Question: I'm creating a new ASP.net website via Visual Studio. I then try to run the default.aspx page it generates, and it throws this error:

I've tried deleting the affected lines as suggested by <URL> but to no avail! I am on Windows 7, with ASP.net installed
Any ideas?
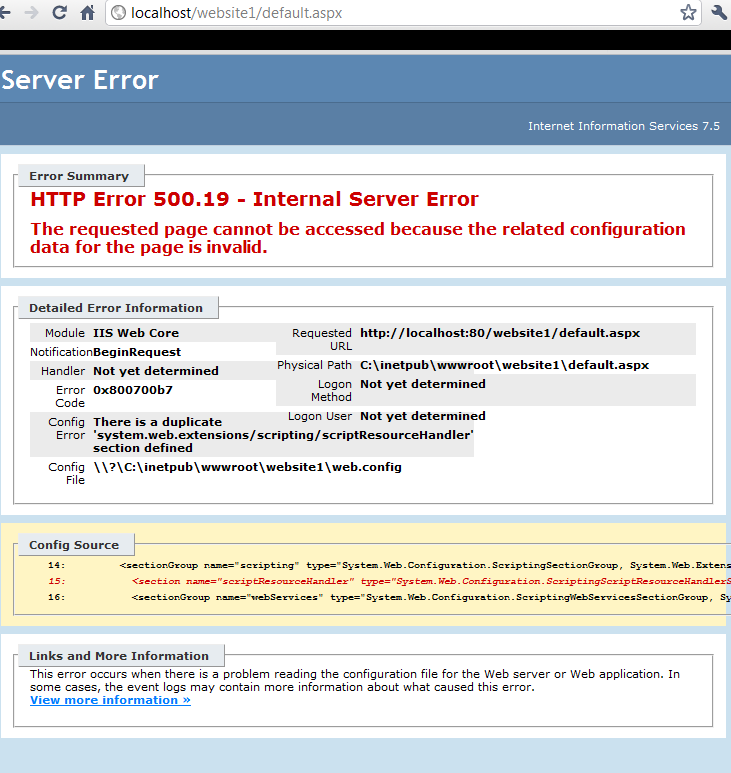
Answer: This is a common error when you assign the Site (that includes a web.config from .net 3.5) to an application pool that is running in 4.0. It causes some of the entries in web.config to be duplicated, so you can: 1) clean up the web.config to remove those duplicated entries, or 2) change the application pool to one that is using .net 2.0.